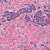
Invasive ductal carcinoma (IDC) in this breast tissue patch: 1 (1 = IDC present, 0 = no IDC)